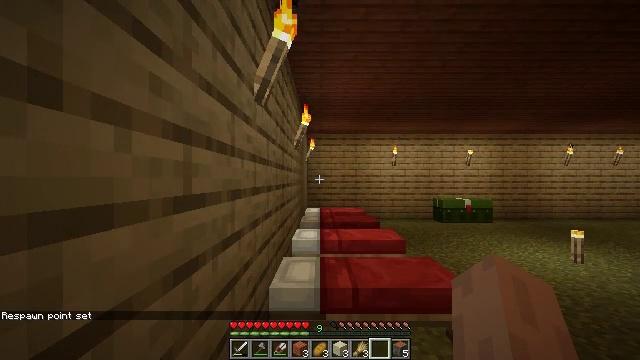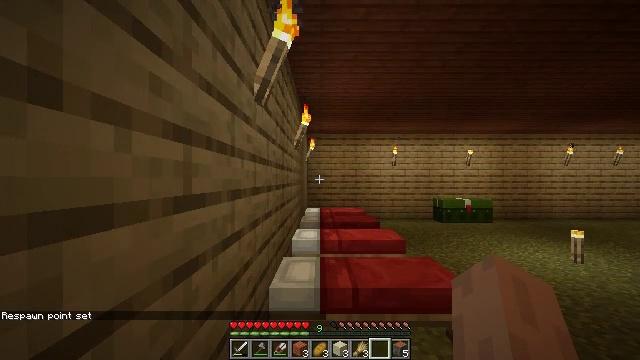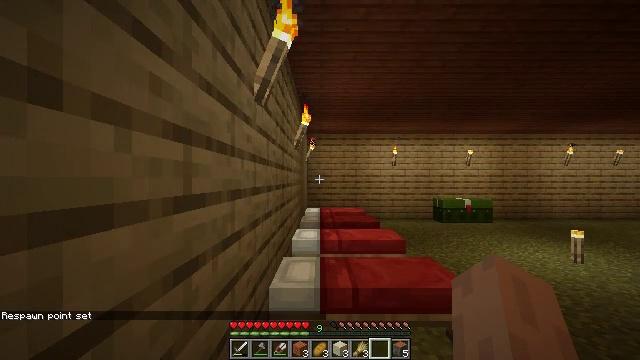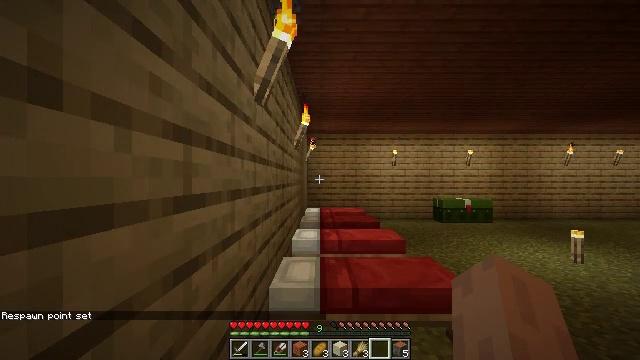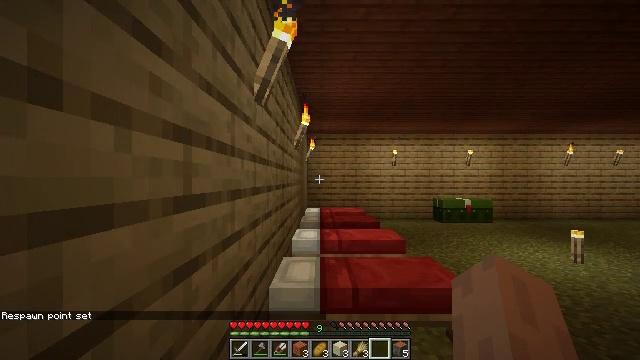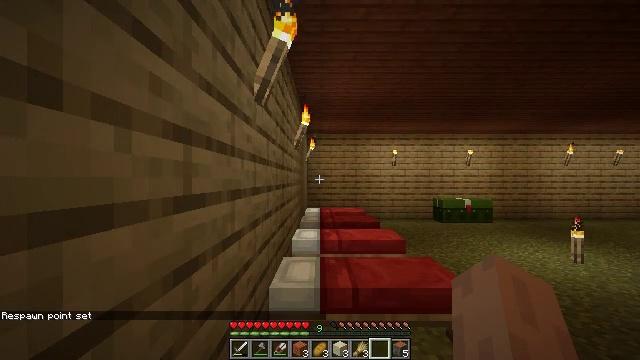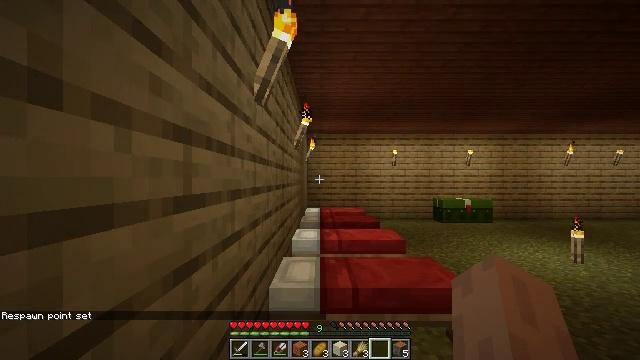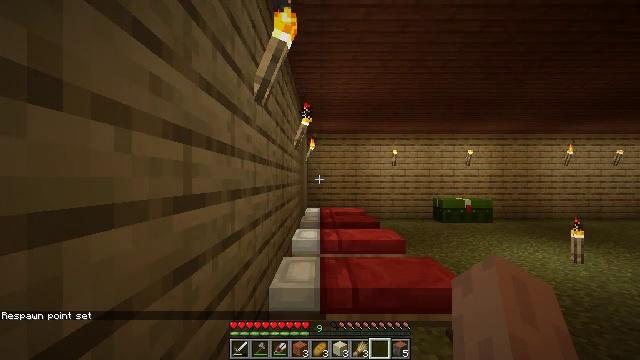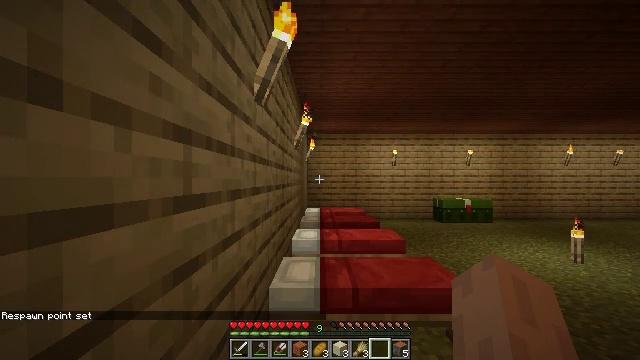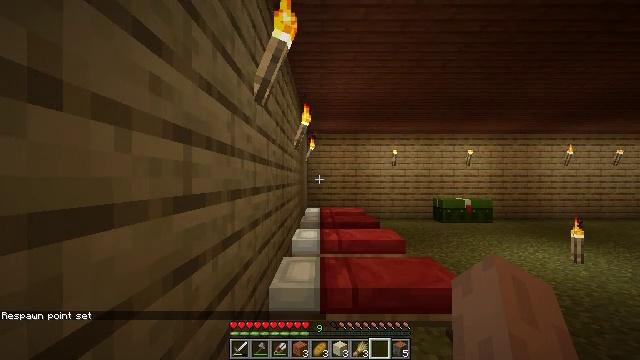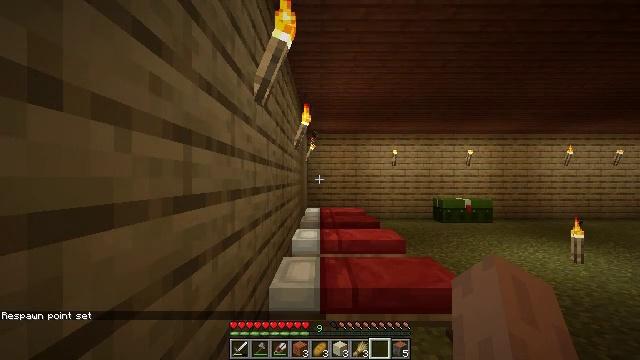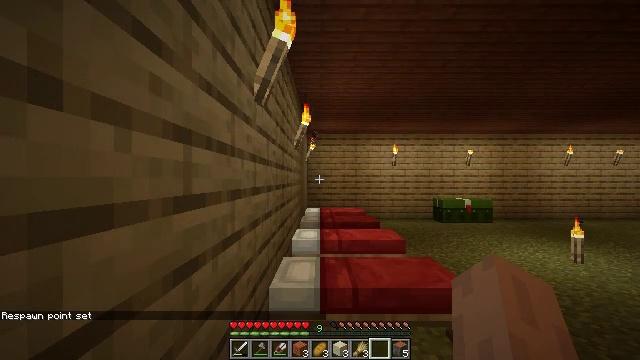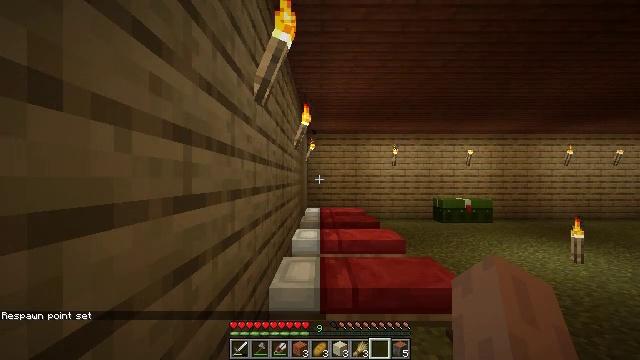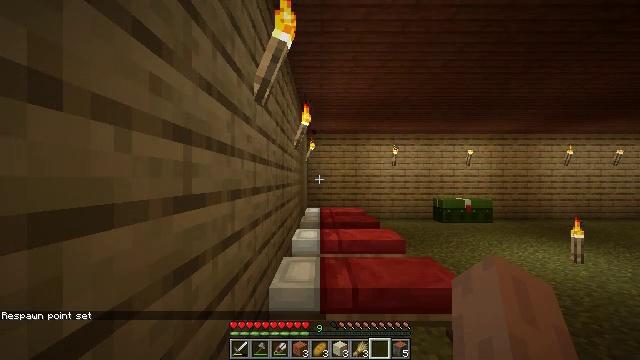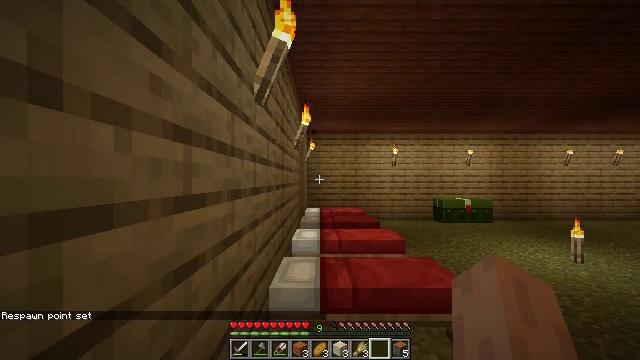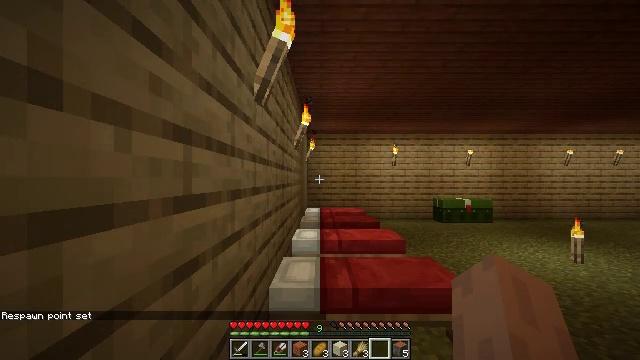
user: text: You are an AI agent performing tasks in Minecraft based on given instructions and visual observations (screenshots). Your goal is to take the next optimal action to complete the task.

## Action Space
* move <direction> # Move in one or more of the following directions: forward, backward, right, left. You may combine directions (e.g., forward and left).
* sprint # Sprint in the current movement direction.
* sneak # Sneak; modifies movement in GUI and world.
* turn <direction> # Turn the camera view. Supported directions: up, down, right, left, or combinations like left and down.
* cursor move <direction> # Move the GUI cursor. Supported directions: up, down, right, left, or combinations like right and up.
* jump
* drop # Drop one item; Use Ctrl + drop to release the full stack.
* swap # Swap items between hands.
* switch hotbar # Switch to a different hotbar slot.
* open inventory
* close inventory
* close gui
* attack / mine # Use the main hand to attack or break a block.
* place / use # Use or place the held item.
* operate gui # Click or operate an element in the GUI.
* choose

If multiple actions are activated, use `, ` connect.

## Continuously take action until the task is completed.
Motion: motion action
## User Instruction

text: Destroy the barrel to use elsewhere.
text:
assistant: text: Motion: no_op
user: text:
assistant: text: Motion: no_op
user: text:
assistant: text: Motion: no_op
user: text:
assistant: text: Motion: no_op
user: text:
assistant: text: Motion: no_op
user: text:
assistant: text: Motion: no_op
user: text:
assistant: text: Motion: no_op
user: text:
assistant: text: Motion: no_op
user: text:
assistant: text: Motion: no_op
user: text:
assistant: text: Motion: no_op
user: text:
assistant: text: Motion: no_op
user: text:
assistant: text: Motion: no_op
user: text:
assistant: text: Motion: no_op
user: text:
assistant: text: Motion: no_op
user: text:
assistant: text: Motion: no_op
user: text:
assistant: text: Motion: no_op
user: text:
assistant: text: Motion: no_op
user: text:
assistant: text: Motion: no_op
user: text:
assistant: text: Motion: no_op
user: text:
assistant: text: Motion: no_op
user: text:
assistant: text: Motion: no_op
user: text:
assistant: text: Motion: no_op
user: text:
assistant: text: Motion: no_op
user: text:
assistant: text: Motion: no_op
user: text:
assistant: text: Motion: no_op
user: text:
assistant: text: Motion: no_op
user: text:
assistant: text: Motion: no_op
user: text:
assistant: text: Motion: no_op
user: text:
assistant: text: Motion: no_op
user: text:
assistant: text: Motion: no_op